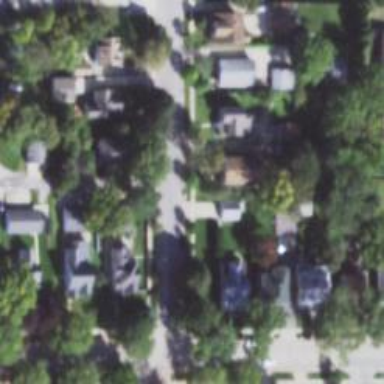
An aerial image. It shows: Alley classified as service road.